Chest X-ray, PA view. Patient: 26 years old, sex F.
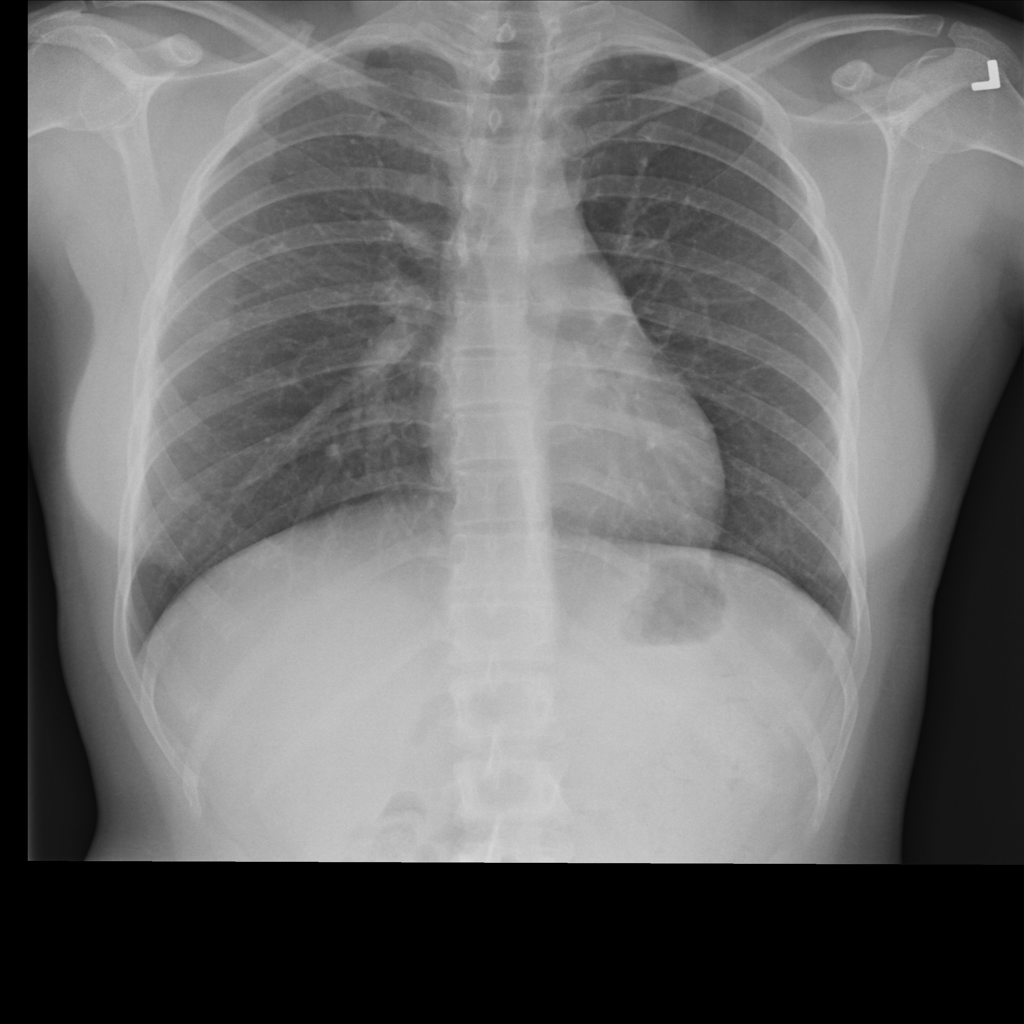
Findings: No Finding